Field crop: tomato
Growth stage: 1
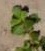
Species: portulaca